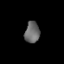
Tissue: lung
Cell type: T cells
Senescence score: 0.1665
Nuclear area (px): 309
Mean DAPI intensity: 104.566